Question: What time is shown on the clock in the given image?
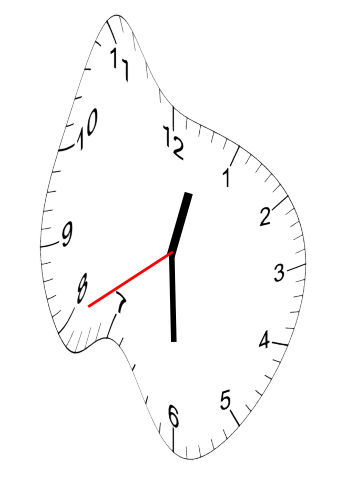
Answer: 12:29:40